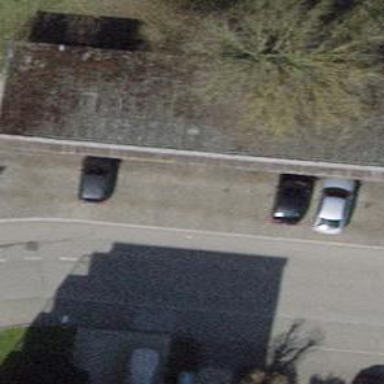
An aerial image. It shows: Street-side parking area.